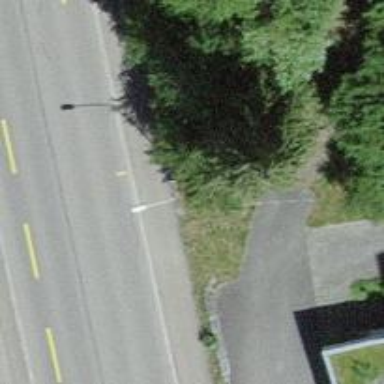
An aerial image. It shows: Bus stop with platform for public transport.